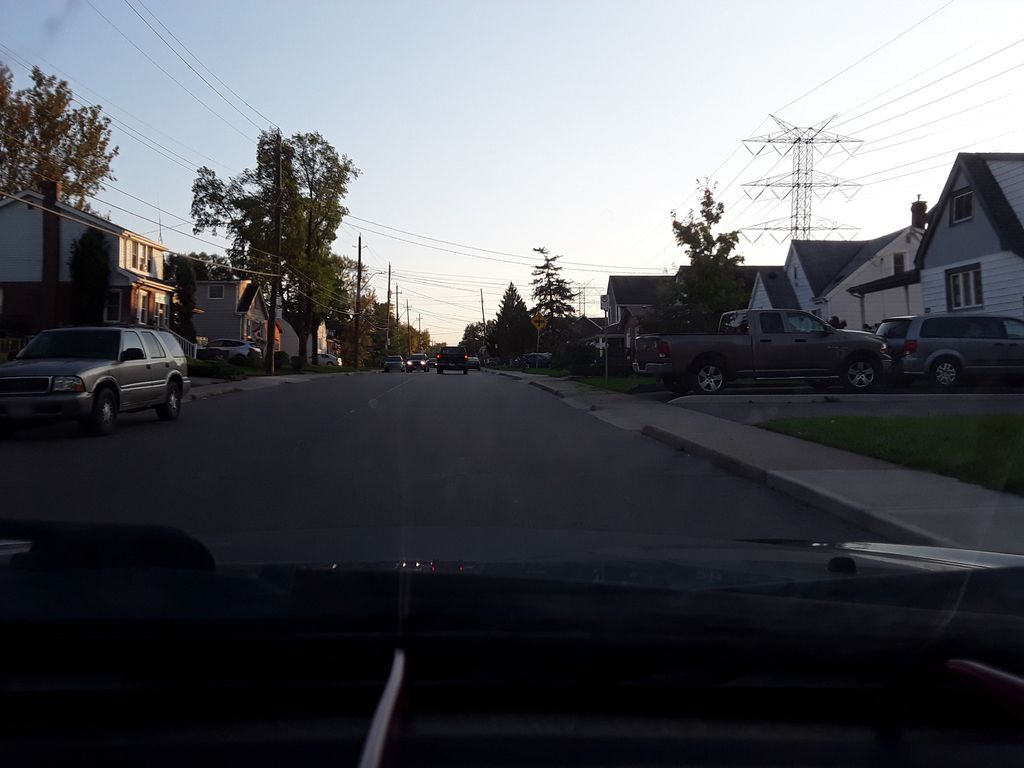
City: hamilton